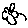
Label: flower